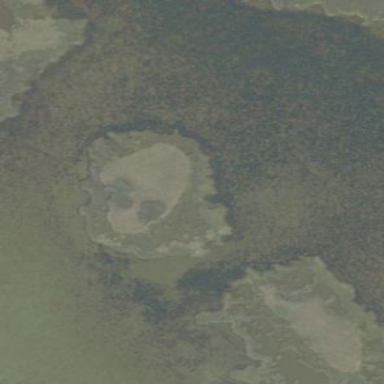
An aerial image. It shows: Marsh wetland.